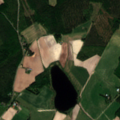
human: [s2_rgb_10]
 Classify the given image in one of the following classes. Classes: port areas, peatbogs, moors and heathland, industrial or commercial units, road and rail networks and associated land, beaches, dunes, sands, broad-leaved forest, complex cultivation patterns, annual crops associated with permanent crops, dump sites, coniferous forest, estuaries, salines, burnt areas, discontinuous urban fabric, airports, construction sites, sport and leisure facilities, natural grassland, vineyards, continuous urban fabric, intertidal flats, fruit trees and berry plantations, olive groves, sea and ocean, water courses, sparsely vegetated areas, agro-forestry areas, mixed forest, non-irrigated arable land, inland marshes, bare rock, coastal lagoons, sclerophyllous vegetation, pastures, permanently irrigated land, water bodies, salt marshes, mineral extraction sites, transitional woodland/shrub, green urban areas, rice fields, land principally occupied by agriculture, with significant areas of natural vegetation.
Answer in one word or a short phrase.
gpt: non-irrigated arable land, land principally occupied by agriculture, with significant areas of natural vegetation, mixed forest